Field crop: maize
Growth stage: 2
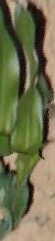
Species: maize